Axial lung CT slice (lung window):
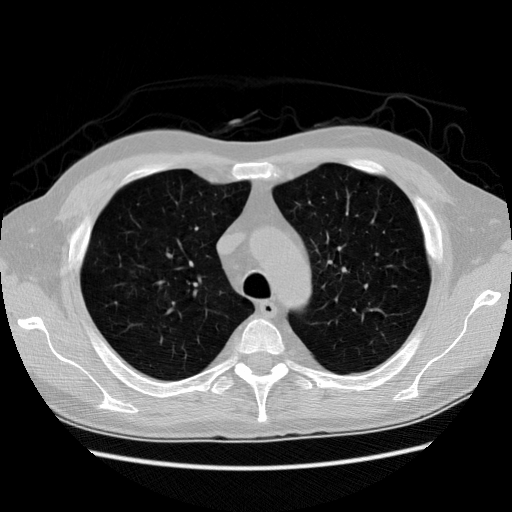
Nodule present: no